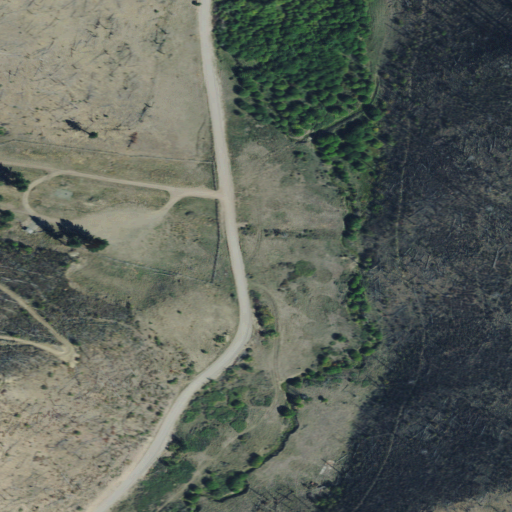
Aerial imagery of valley in Montana named Never Sweat Gulch containing shrub, evergreen forest, and grassland